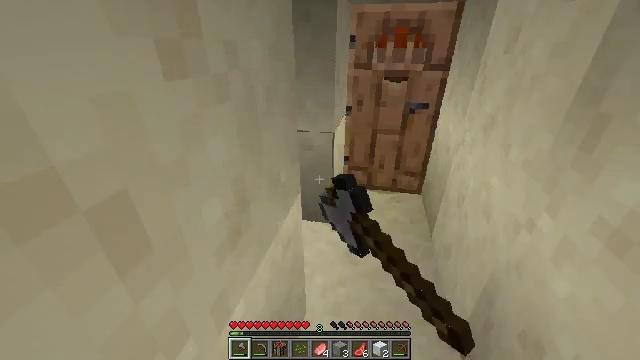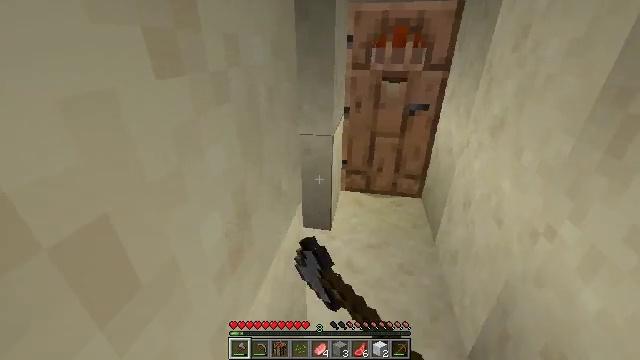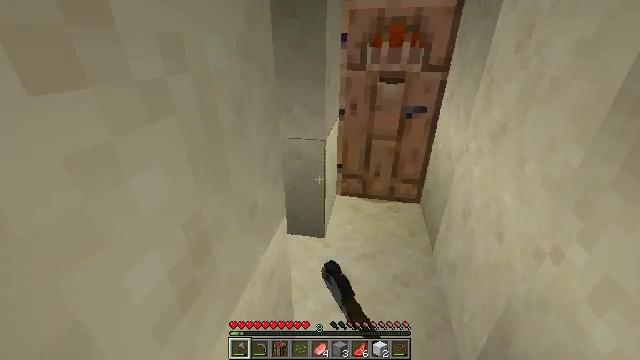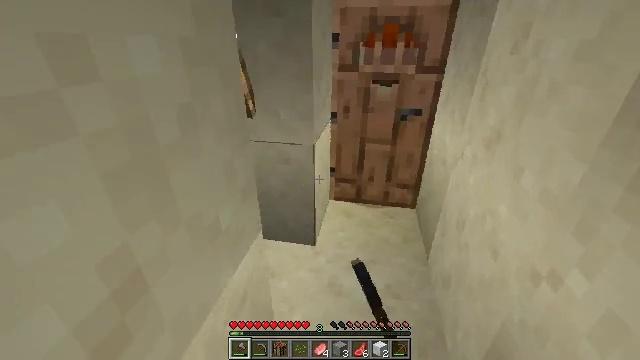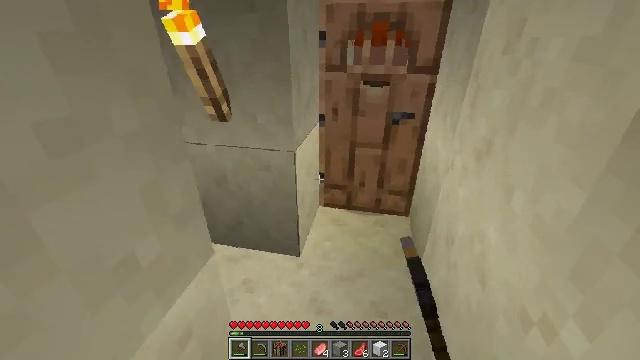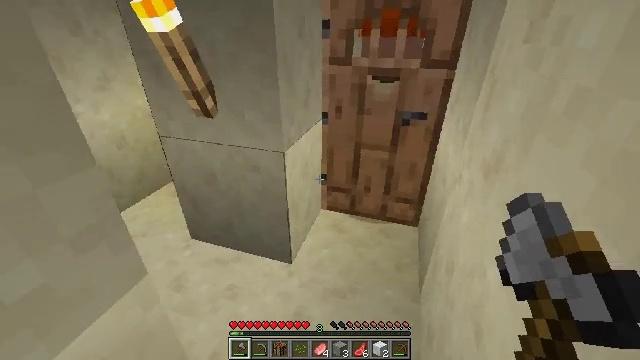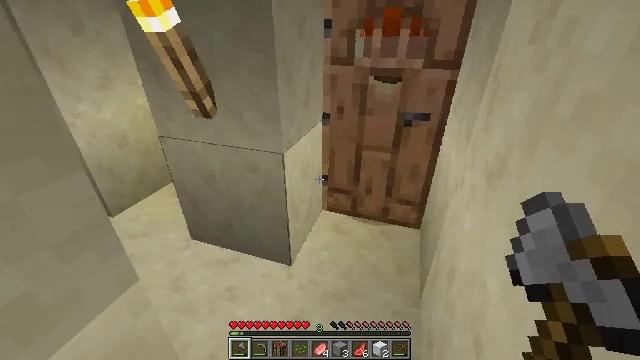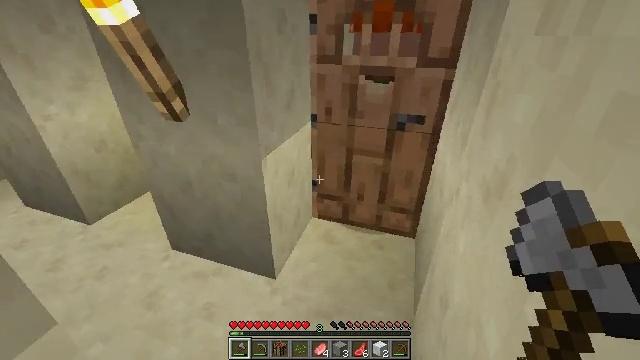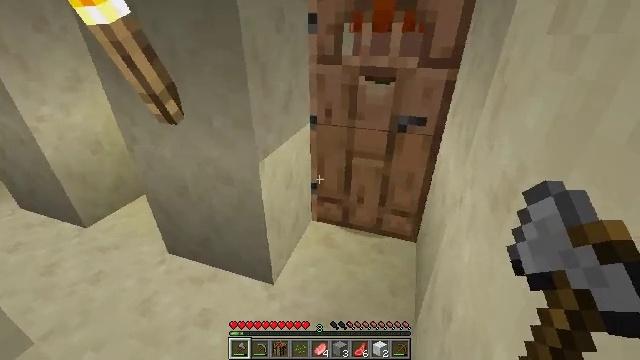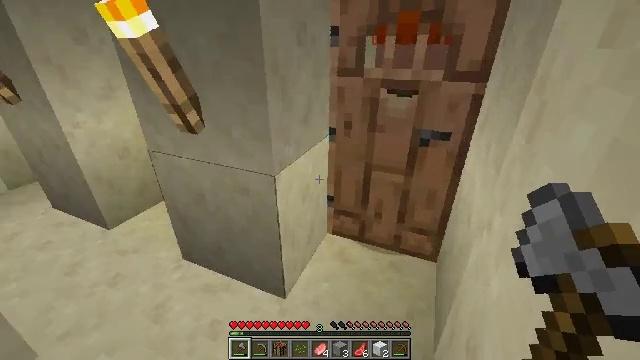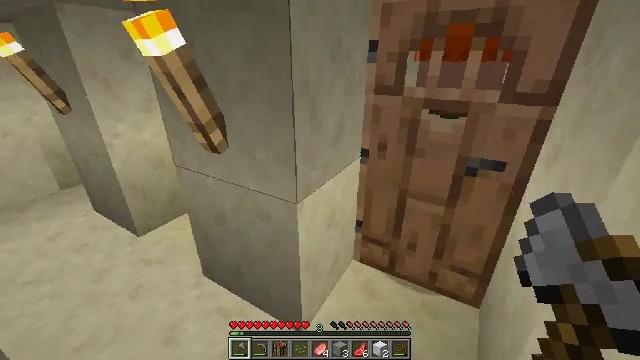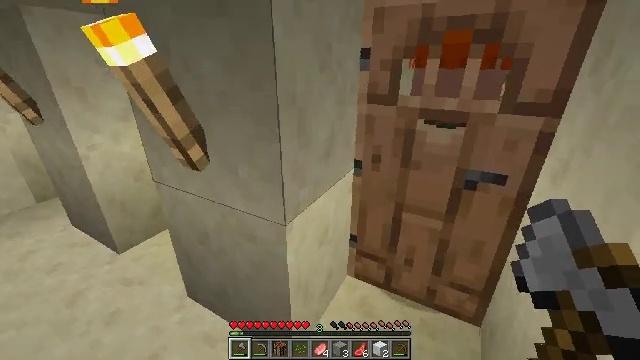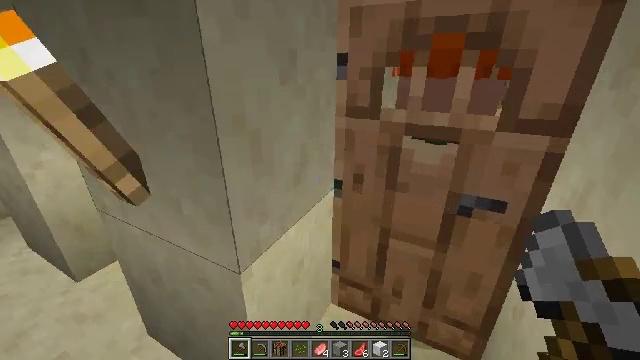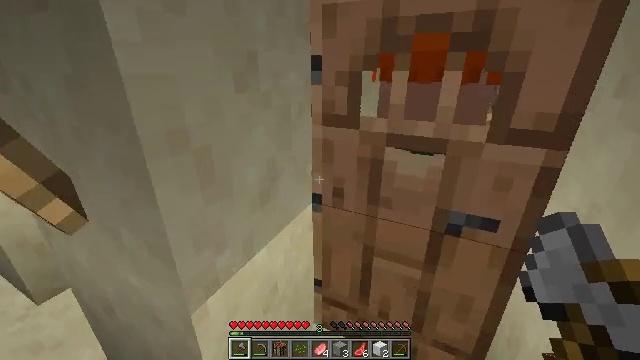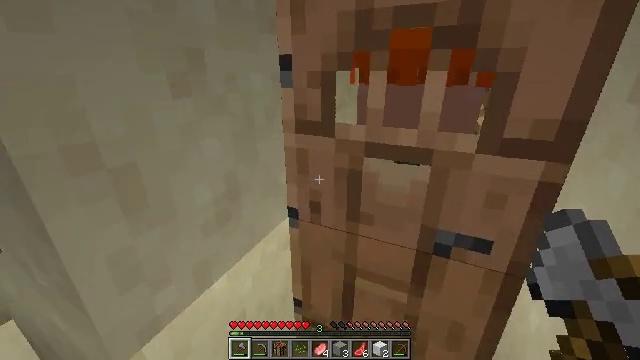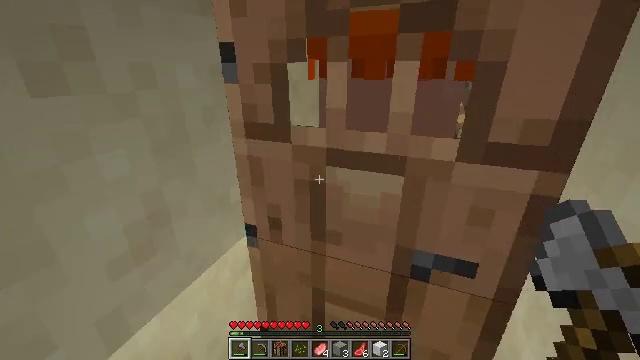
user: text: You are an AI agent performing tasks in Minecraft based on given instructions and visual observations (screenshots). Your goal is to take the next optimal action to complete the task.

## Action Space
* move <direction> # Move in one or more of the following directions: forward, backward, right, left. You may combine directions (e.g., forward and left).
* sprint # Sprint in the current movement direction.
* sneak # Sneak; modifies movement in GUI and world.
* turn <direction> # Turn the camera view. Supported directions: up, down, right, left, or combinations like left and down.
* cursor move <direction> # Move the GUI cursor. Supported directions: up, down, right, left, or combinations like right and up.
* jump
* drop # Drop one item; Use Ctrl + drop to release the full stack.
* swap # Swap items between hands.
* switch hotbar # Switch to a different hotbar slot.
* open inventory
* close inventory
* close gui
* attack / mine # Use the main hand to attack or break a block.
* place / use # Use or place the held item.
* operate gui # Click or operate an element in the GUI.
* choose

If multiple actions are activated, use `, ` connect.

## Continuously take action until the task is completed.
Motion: motion action
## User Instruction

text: Attack the ground to gather sand.
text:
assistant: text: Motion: move forward and move left, turn right, use / place
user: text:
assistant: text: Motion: move forward and move right
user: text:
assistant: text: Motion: move forward and move right
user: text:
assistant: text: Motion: move forward and move right
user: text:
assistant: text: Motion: move forward and move right, turn left and down
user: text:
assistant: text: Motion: move right
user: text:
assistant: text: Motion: move right
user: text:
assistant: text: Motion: no_op
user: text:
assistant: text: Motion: move forward, turn left and up
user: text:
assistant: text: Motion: move forward, turn left and up
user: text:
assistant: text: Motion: move forward and move right, turn right
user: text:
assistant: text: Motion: move forward and move right, turn right
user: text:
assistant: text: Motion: move forward and move right, turn right
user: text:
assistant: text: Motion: move forward and move right
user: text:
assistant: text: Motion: move forward and move right, turn right
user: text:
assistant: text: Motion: move forward and move right
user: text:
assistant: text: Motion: move forward and move right, use / place
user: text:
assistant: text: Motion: move forward and move right, turn left, use / place
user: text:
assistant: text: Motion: move forward and move right, turn left, use / place
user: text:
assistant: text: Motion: move forward and move right, turn left
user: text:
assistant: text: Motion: move forward and move right
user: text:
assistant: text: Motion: move forward and move right
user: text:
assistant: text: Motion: move forward and move right, turn left and down
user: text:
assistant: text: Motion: move forward and move right, turn left
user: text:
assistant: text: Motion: move forward and move right, turn left
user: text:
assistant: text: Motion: move forward and move right, turn left
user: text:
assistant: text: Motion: move forward and move right, turn left and down
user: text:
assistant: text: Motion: move forward and move right, turn left and down
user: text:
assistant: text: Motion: move forward and move right, turn left
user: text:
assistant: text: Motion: move right, turn left